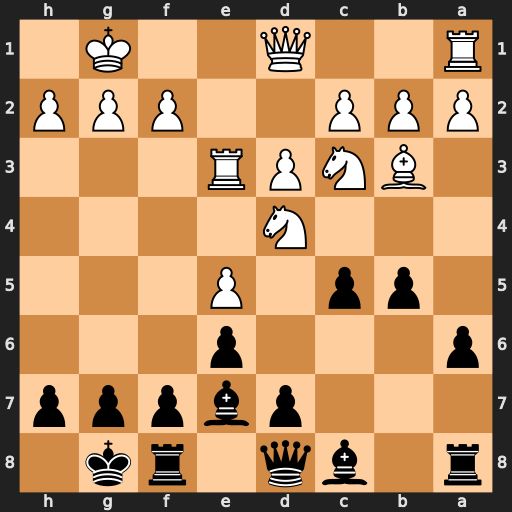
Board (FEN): r1bq1rk1/3pbppp/p3p3/1pp1P3/3N4/1BNPR3/PPP2PPP/R2Q2K1
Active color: b
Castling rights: -
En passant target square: -
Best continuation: cxd4 Rh3 dxc3 Qh5 h6